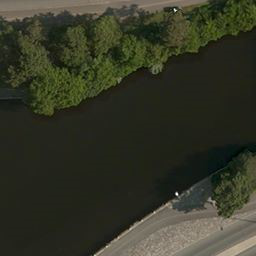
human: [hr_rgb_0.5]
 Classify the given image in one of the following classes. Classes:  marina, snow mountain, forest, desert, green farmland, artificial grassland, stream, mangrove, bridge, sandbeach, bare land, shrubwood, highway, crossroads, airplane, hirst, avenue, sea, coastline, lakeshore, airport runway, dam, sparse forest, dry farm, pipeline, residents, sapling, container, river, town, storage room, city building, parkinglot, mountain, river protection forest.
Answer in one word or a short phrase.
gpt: river